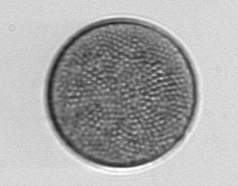
Label: Coscinodiscus